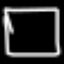
Label: square